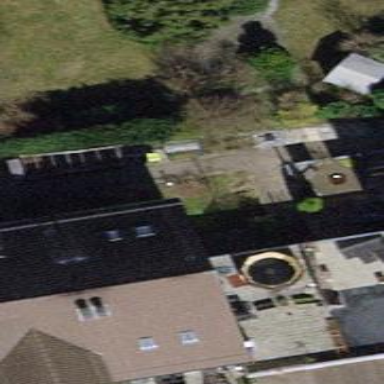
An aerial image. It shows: Building with tile roof.